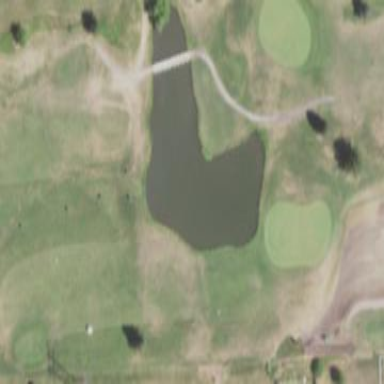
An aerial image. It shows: Water hazard on golf course. The hazard is natural water feature.